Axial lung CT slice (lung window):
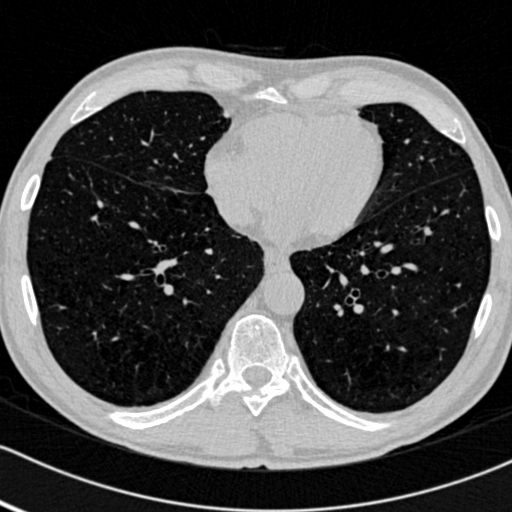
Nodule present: no